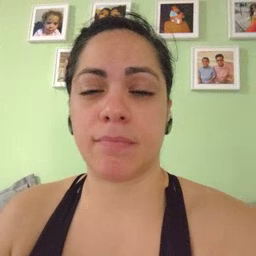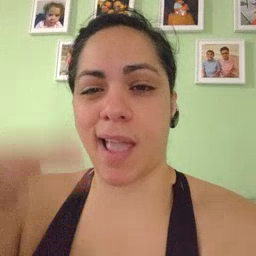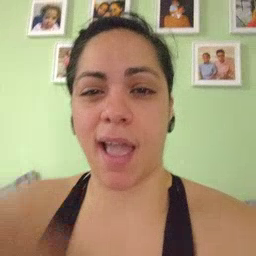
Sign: high